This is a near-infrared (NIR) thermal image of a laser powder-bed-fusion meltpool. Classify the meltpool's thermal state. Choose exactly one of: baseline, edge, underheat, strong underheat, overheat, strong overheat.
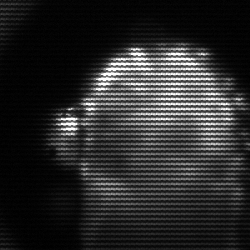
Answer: baseline